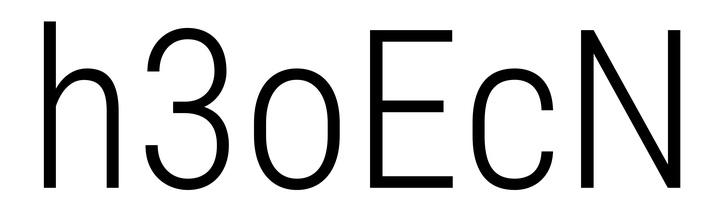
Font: Roboto_Condensed_Light